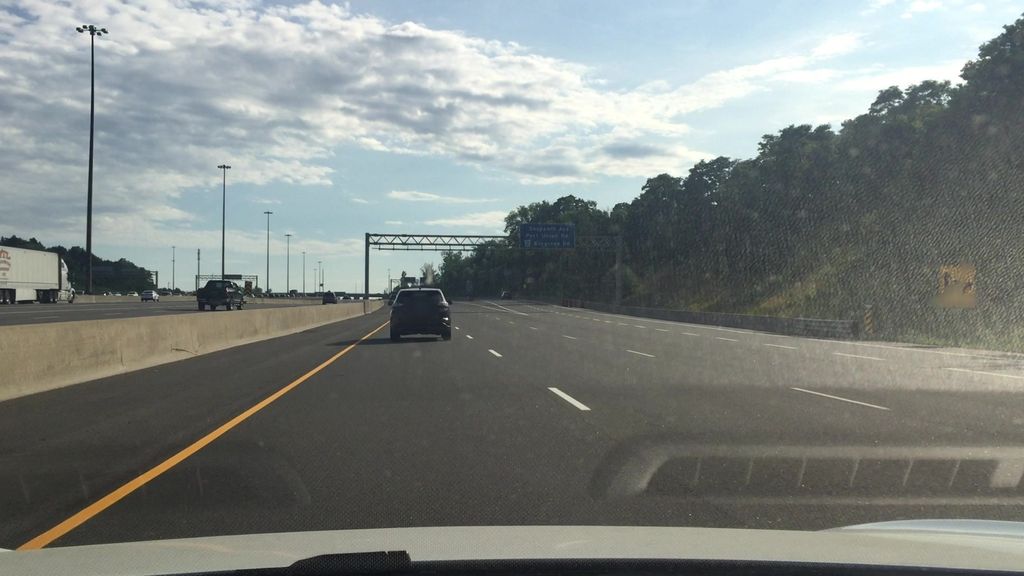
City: toronto